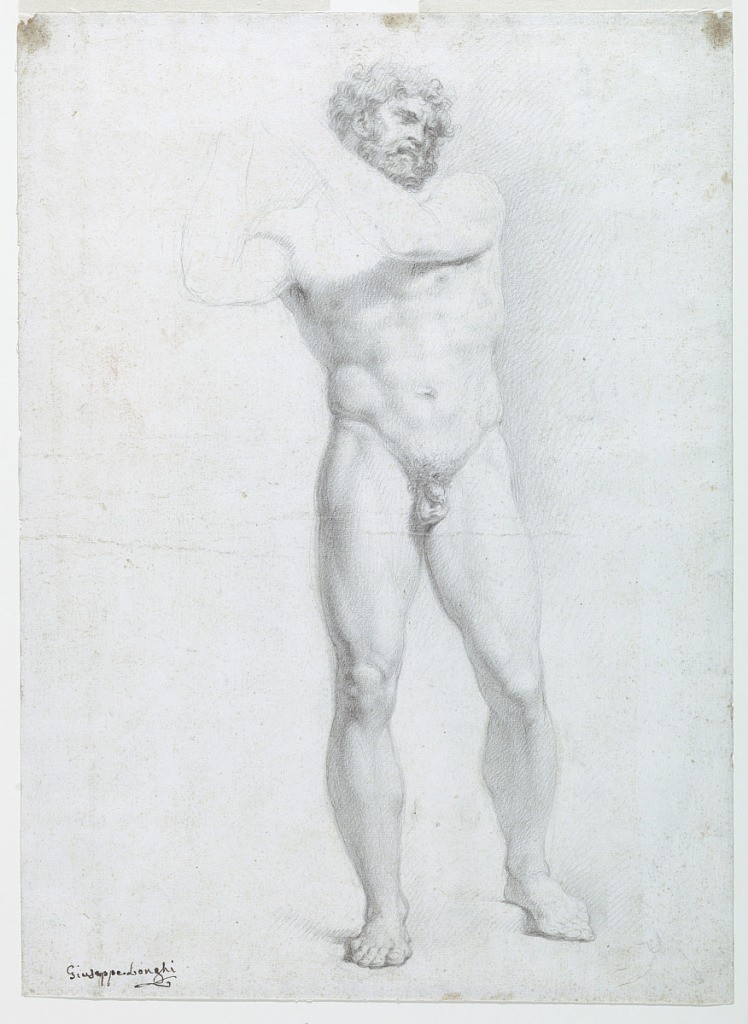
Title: Academic Study of a Male Nude
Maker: Giuseppe Longhi, Italian, 1766–1831
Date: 1790–1830
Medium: Black chalk on white paper
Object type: Drawing
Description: A bearded male nude is seen standing, facing frontally, with his arms raised over his right shoulder.